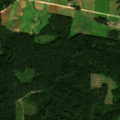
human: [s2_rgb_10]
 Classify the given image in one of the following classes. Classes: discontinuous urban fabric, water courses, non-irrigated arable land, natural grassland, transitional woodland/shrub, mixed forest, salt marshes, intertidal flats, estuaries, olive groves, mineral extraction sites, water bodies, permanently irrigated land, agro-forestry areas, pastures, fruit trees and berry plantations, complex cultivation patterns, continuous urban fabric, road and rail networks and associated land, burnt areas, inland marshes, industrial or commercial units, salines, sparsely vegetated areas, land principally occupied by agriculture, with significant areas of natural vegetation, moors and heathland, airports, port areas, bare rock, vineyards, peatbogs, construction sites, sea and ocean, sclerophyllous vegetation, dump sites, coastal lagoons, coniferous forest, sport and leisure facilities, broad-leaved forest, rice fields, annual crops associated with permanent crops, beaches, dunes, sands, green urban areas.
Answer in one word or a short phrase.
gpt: complex cultivation patterns, coniferous forest, mixed forest, transitional woodland/shrub